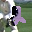
Label: 2